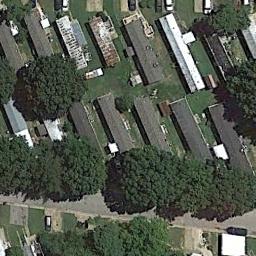
Label: residential